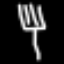
Label: fork